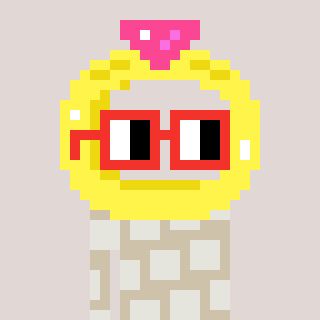
a pixel art character with square red glasses, a ring-shaped head and a bege-colored body on a warm background